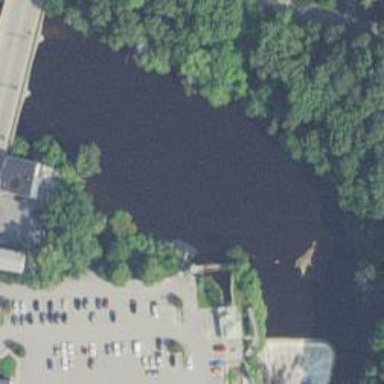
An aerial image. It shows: Dock by the waterway.